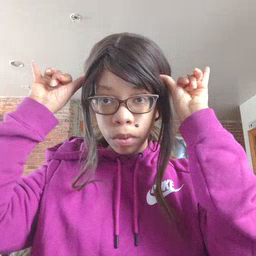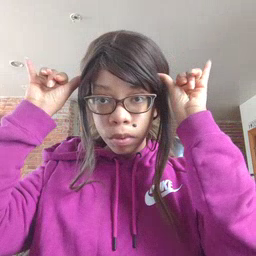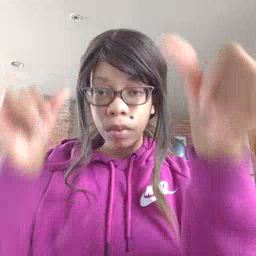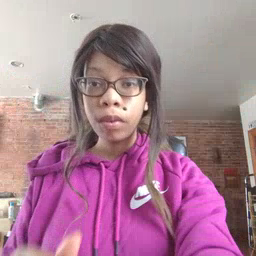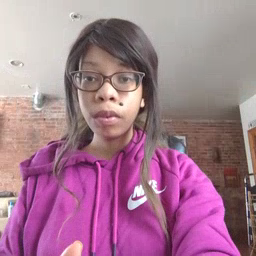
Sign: cow